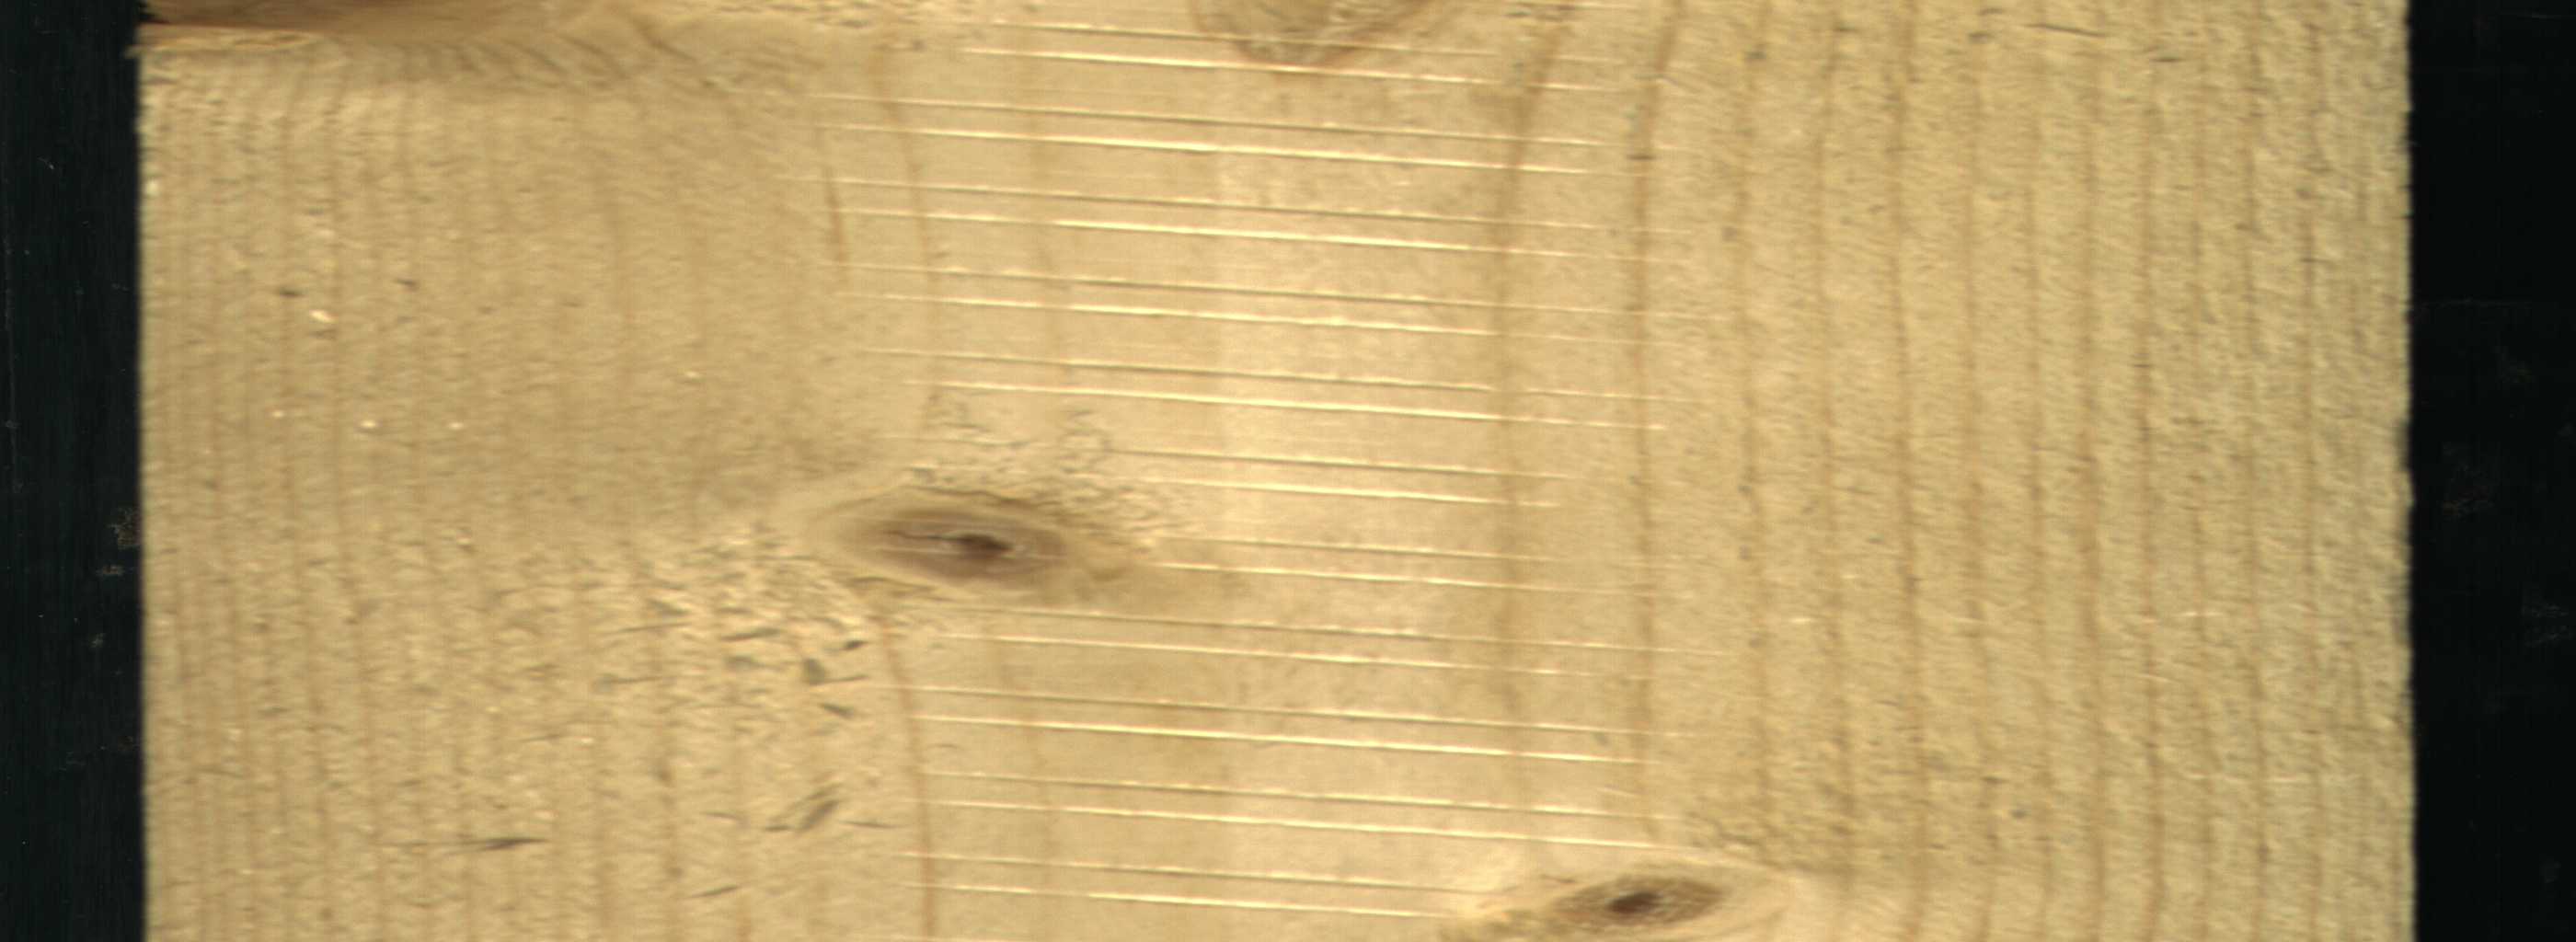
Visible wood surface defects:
Live_Knot
Live_Knot
Live_Knot